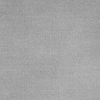
Atmospheric dust classification: dusty